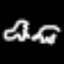
Label: frog